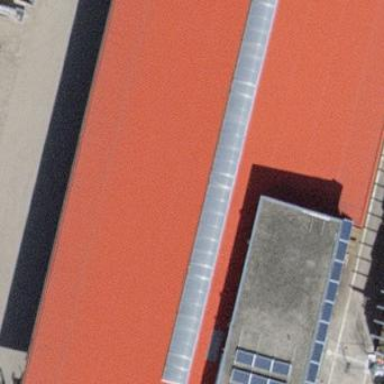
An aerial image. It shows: Building with flat roof.